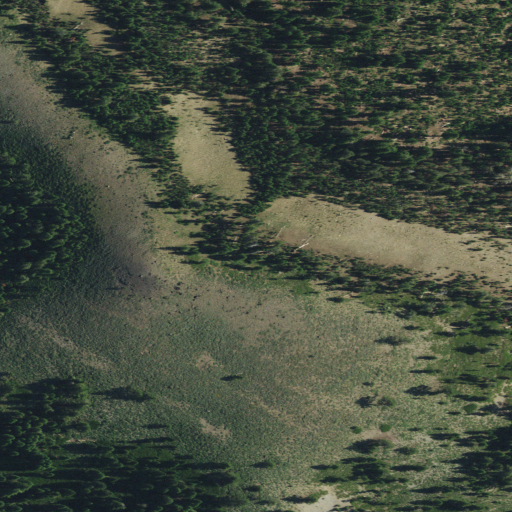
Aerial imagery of gap in California named Webber Pass containing shrub and evergreen forest